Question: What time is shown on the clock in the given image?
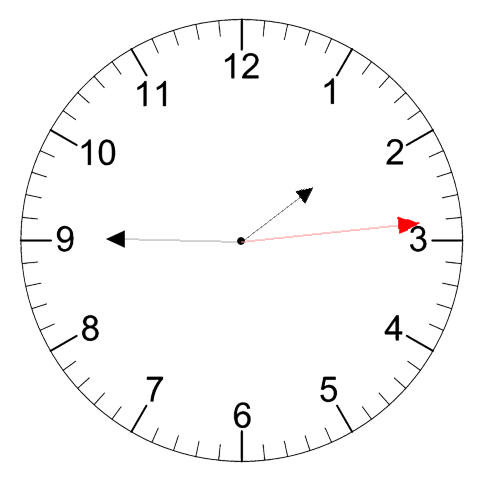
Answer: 01:45:14